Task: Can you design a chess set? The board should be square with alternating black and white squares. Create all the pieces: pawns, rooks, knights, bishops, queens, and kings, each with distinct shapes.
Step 4731:
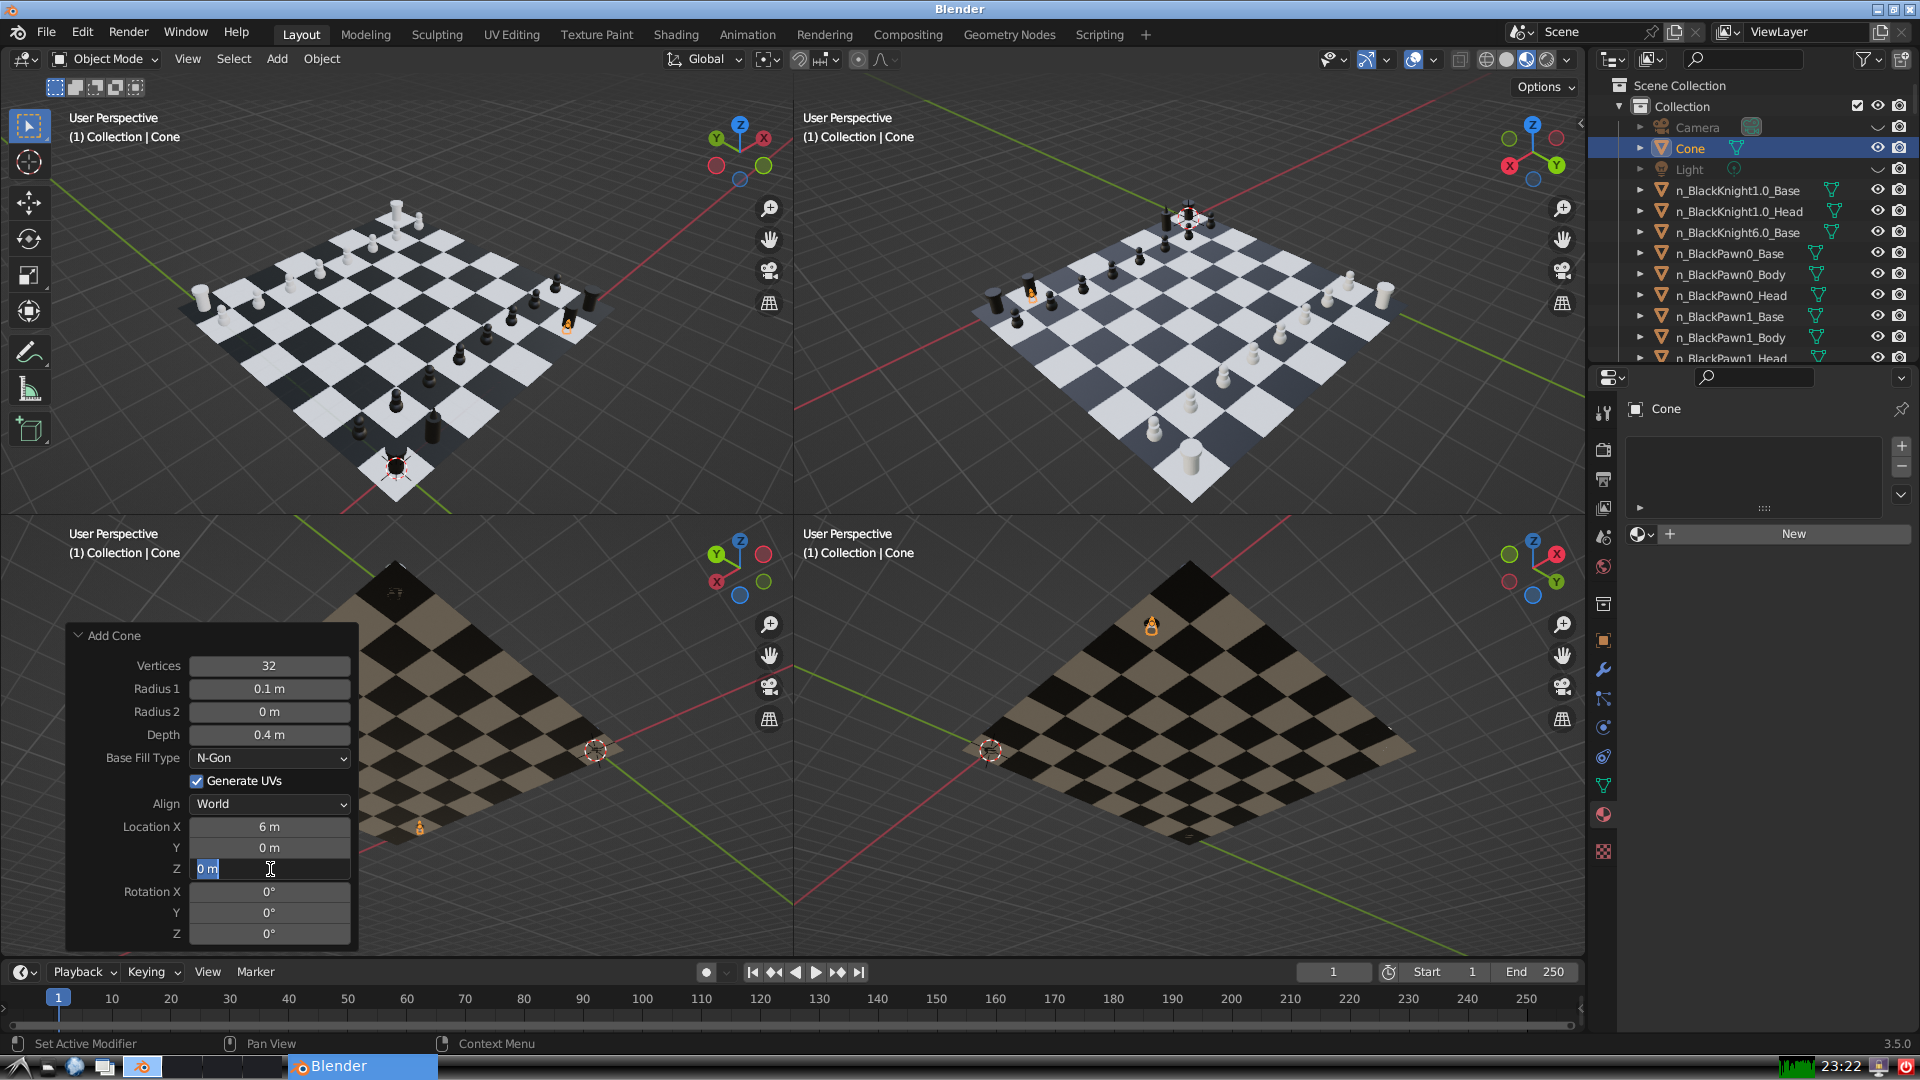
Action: input_text: 0.7